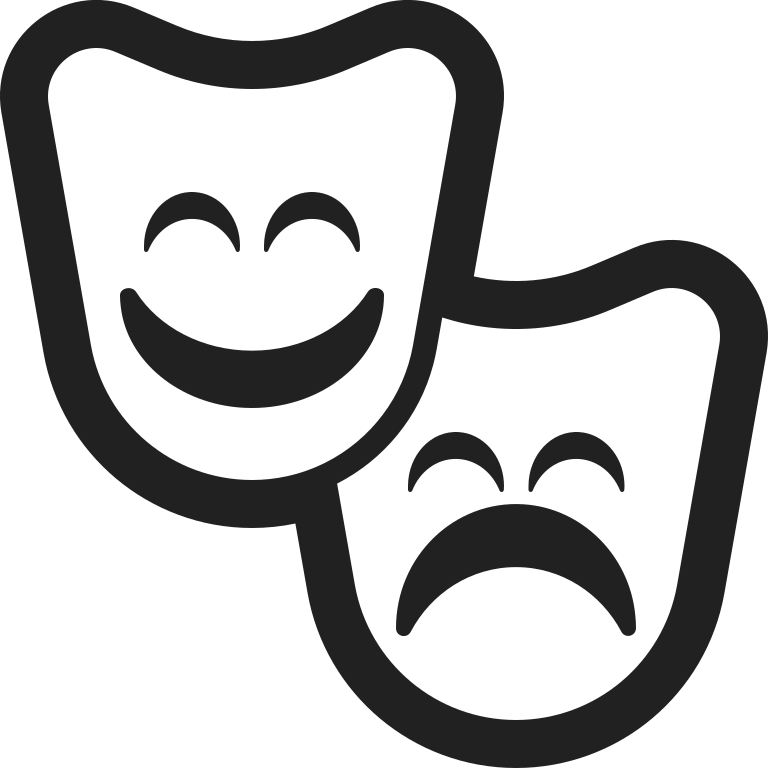
performing arts high contrast